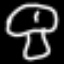
Label: mushroom